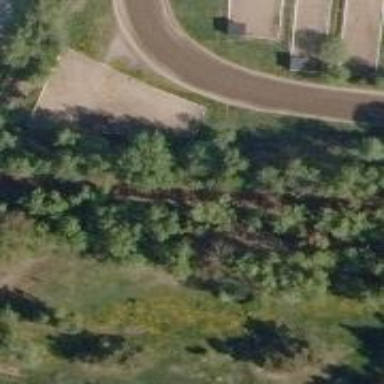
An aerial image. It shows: Disc golf basket.